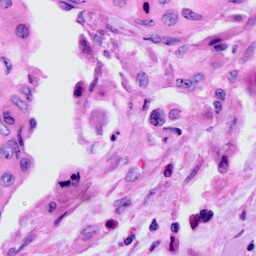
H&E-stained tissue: Cervix